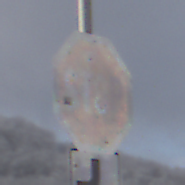
Verkehrszeichen: Stop
Zusatzzeichen unten: VerlaufVorfahrtsstrasse7
Umgebung: Outdoor, Nature
Tageszeit: MorningAfternoon
Wetter: PartlyCloudy
Licht: Natural
Jahreszeit: Winter
Kontrast: HighContrast